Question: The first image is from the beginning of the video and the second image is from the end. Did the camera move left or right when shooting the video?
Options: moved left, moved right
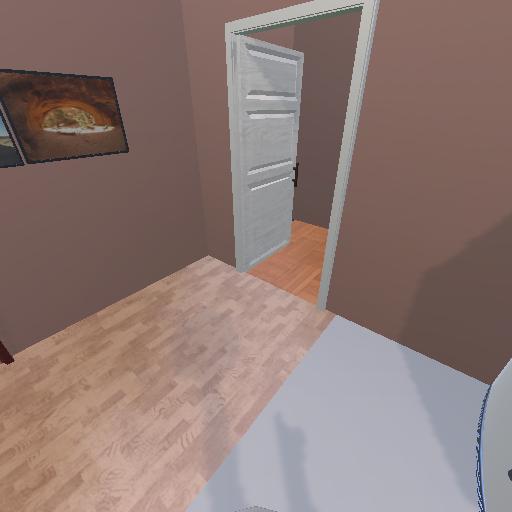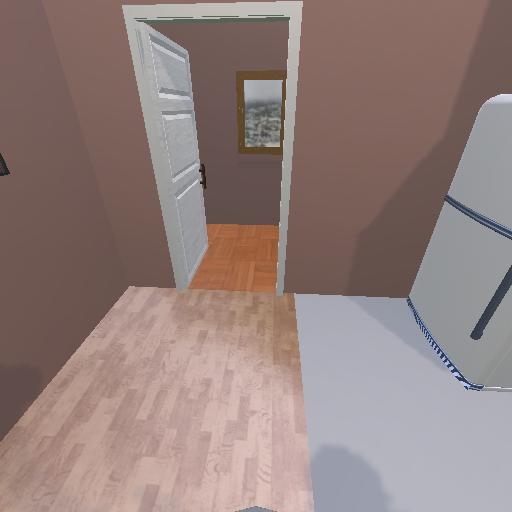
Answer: moved left